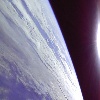
Label: cloud